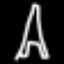
Label: The Eiffel Tower